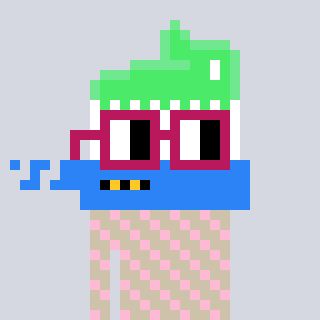
a pixel art character with square dark red glasses, a toothbrush-shaped head and a bege-colored body on a cool background